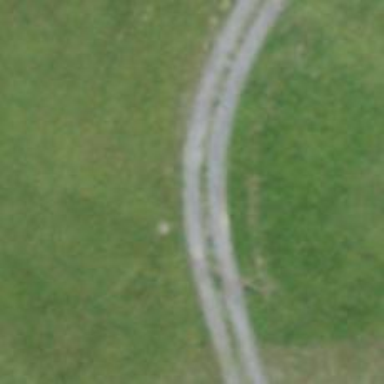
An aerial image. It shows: Unpaved track with grade2 track type.